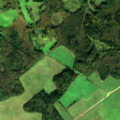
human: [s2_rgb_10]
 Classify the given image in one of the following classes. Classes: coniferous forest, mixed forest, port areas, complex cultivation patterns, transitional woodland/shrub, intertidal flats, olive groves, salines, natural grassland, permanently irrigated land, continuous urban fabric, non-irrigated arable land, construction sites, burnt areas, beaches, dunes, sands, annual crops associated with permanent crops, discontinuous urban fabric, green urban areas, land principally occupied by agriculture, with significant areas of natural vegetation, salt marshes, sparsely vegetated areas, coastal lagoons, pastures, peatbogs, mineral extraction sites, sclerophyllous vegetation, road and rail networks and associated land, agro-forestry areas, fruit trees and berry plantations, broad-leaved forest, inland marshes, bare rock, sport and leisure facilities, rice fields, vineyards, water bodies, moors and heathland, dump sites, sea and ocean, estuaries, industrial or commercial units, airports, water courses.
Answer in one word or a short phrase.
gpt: pastures, land principally occupied by agriculture, with significant areas of natural vegetation, broad-leaved forest, coniferous forest, mixed forest